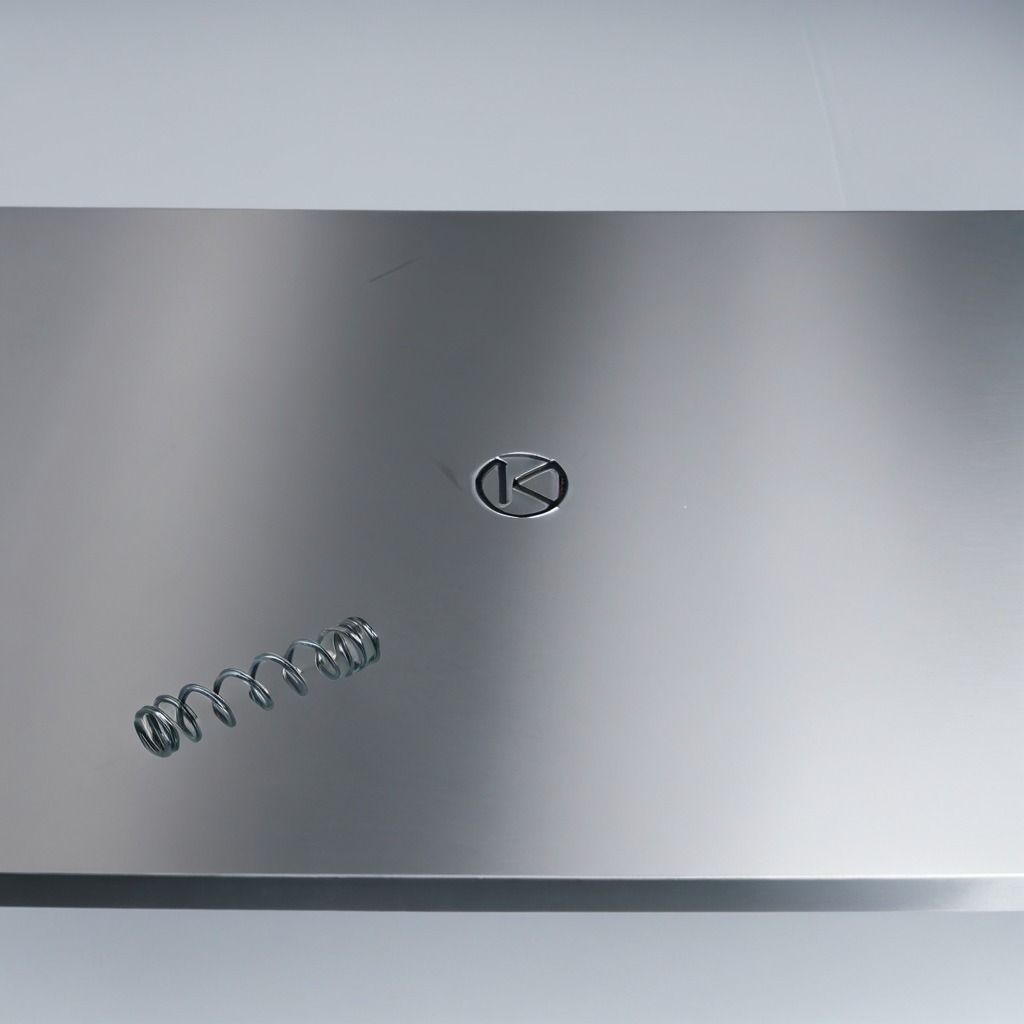
A coiled metal spring is lying on the stainless steel table.